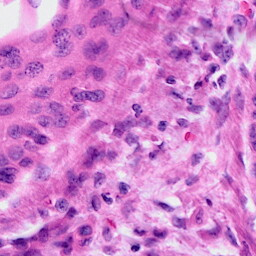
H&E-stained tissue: Cervix